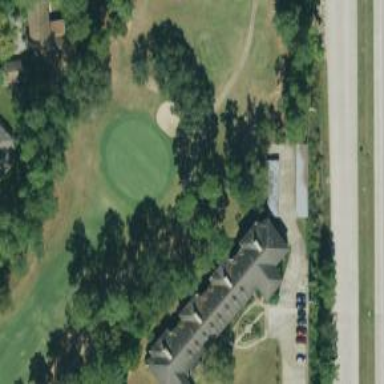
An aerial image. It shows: Rolling hills golf hole.